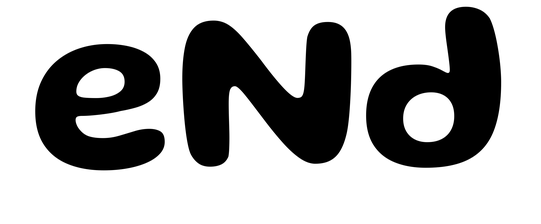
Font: Gluten_SemiBold